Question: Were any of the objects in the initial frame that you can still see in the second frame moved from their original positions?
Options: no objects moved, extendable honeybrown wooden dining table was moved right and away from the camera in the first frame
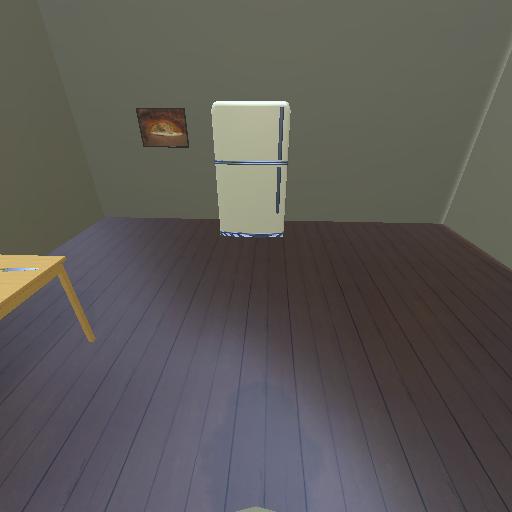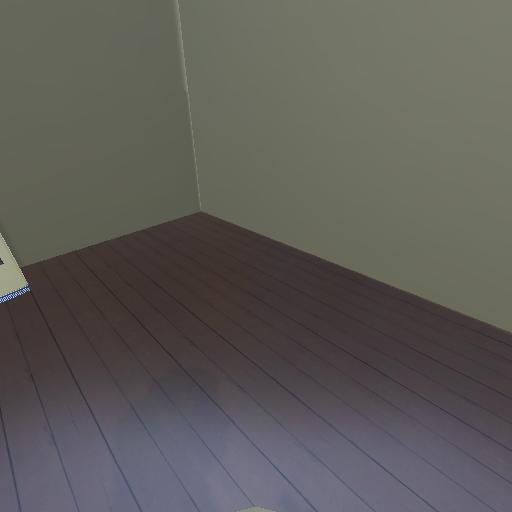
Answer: no objects moved